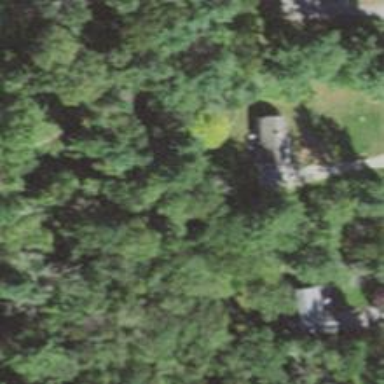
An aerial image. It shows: Residential driveway used as service road.